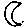
Label: moon